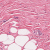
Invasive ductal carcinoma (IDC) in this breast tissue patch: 0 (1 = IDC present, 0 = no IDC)